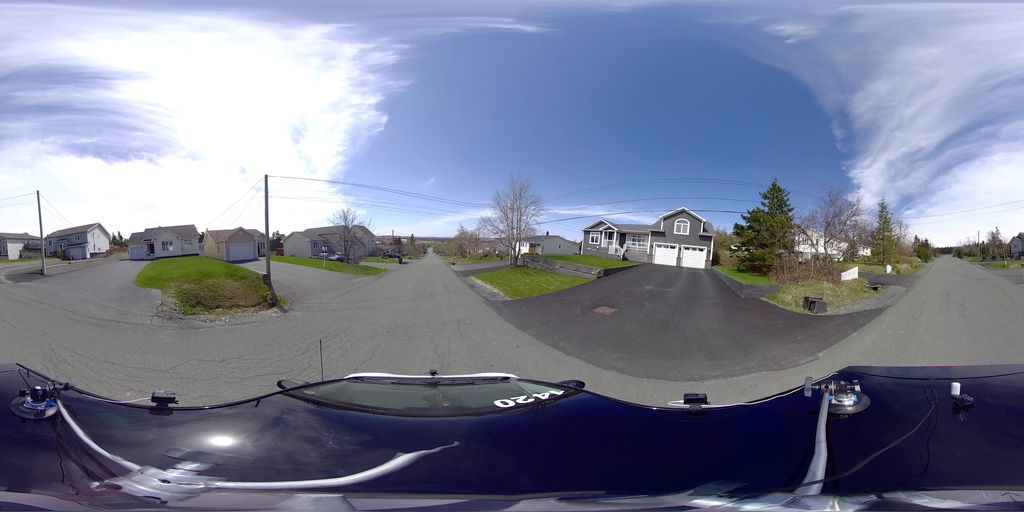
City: st_johns